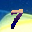
Label: 7